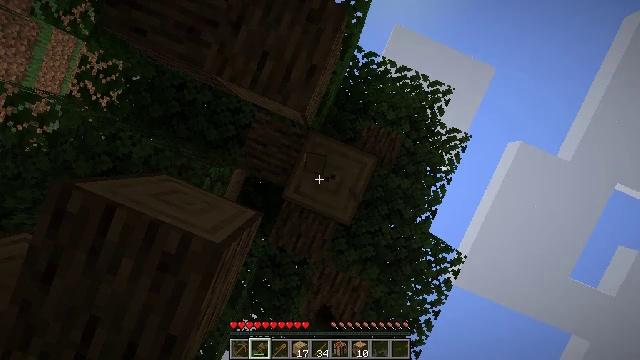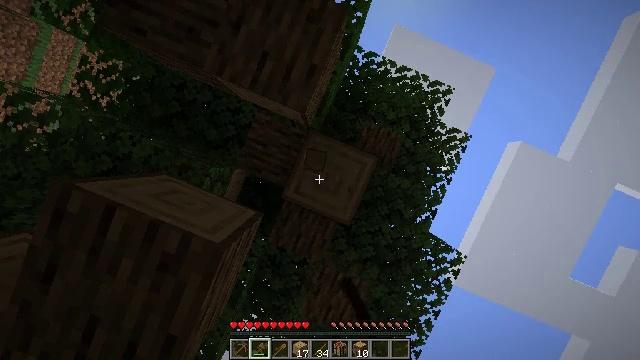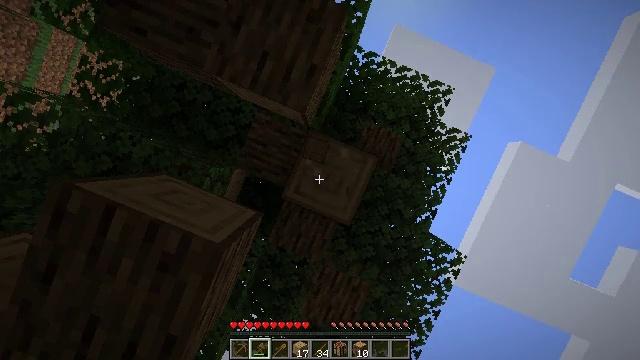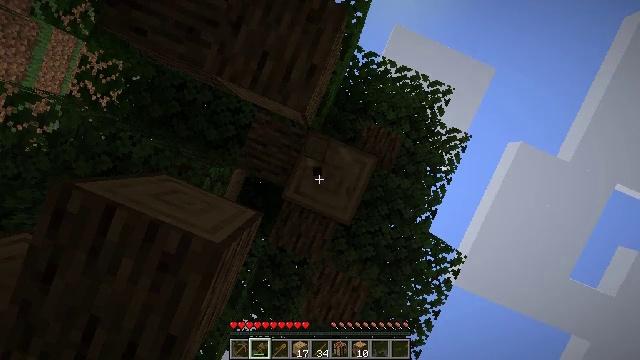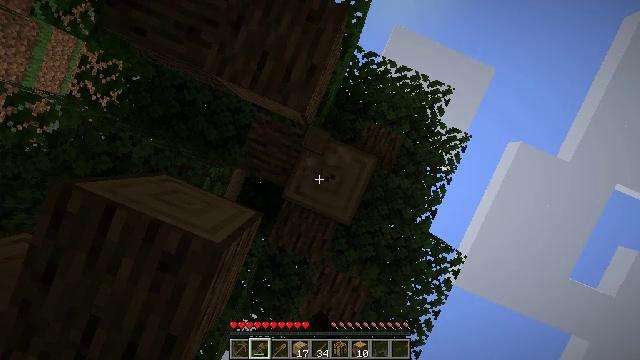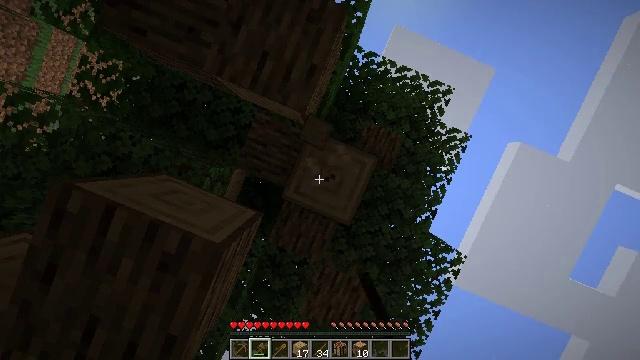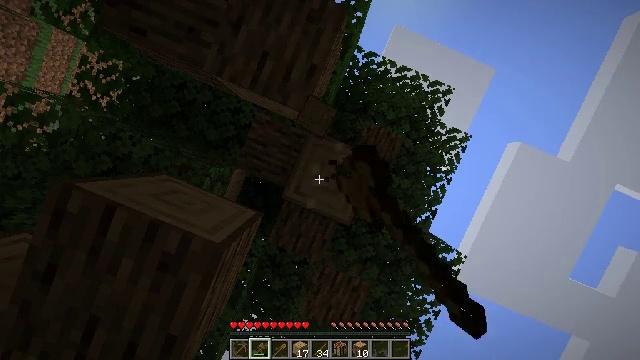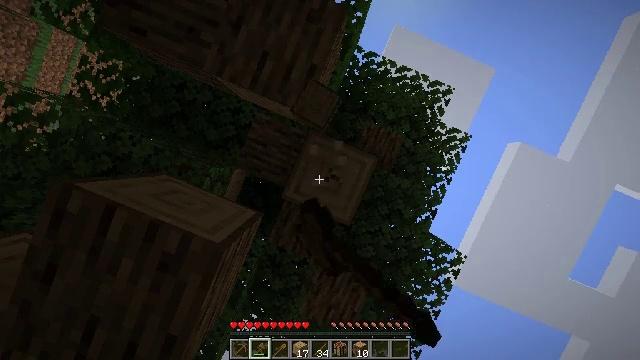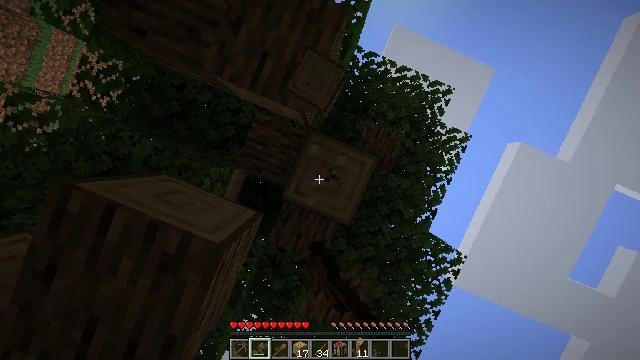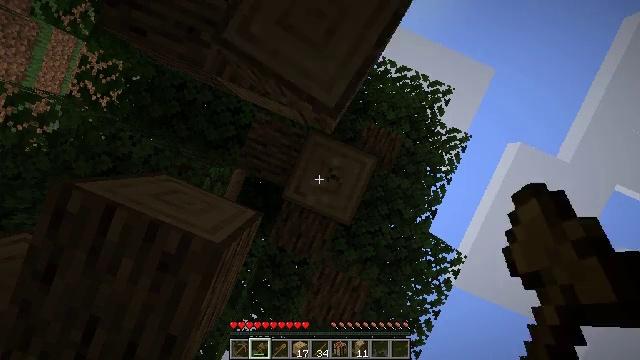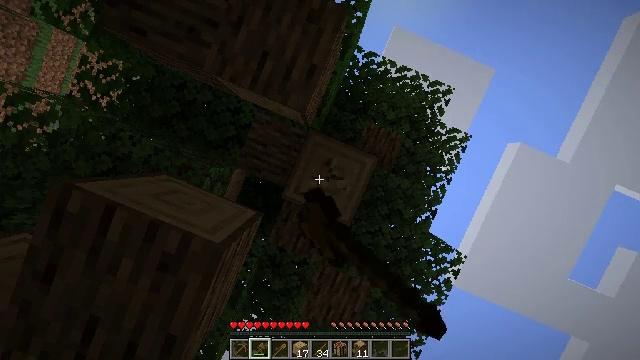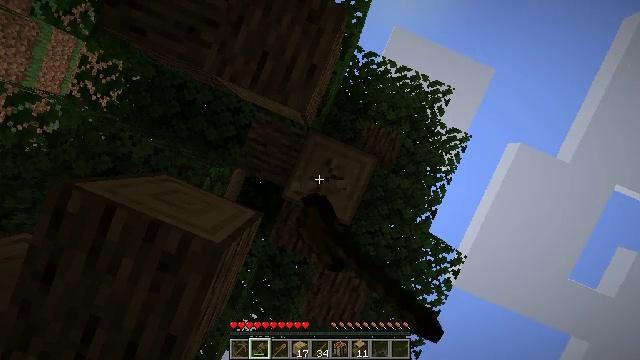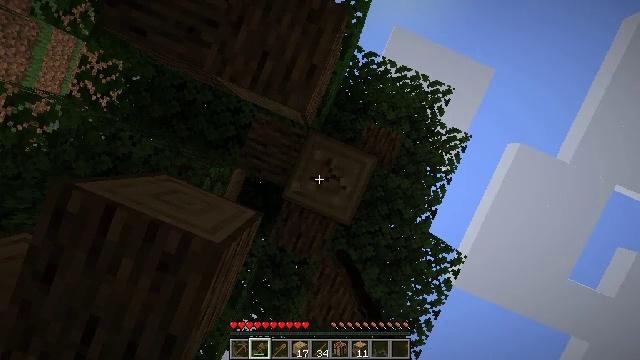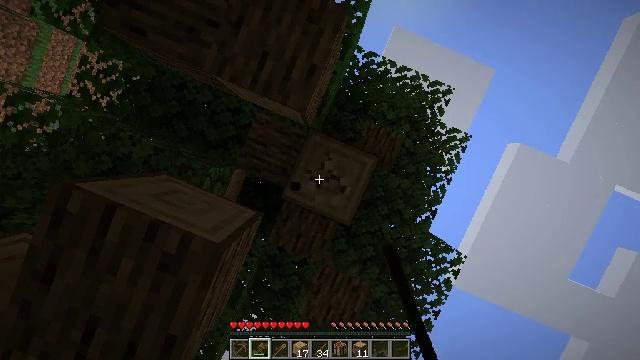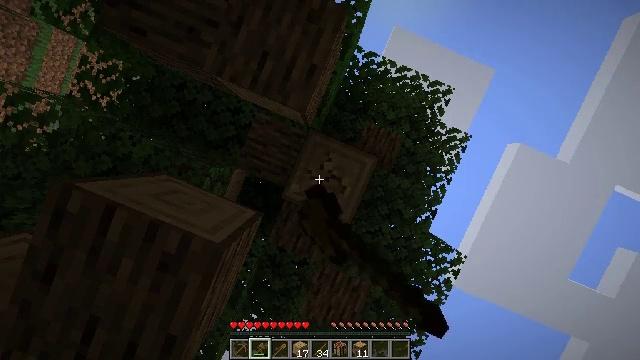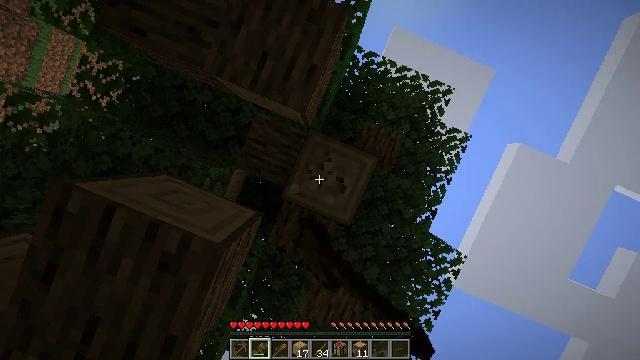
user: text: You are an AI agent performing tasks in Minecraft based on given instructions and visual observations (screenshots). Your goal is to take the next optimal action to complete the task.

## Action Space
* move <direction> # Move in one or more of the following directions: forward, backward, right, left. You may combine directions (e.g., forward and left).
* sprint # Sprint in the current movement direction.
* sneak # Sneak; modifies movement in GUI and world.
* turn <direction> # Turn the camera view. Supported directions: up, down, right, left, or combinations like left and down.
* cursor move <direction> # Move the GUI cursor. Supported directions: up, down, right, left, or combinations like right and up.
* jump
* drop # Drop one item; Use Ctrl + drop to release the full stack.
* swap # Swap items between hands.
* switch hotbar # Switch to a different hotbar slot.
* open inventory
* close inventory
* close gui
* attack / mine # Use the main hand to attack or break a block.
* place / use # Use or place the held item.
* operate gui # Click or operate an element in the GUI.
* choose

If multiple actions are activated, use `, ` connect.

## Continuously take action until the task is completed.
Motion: motion action
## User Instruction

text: Attack the stripped oak log to collect it.
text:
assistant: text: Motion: attack / mine
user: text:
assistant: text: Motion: attack / mine
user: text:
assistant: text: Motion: attack / mine
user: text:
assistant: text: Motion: attack / mine
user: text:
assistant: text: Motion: attack / mine
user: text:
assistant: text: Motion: attack / mine
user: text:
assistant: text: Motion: attack / mine
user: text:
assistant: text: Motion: attack / mine
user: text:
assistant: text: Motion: attack / mine
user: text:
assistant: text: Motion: attack / mine
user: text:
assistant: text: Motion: attack / mine
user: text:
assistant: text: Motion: attack / mine
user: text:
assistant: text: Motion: attack / mine
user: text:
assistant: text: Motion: attack / mine
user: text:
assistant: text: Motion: attack / mine
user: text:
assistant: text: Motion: attack / mine
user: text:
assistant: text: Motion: attack / mine
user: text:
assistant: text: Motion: attack / mine
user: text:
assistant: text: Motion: attack / mine
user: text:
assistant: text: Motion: attack / mine
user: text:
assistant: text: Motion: attack / mine
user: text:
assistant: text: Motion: attack / mine
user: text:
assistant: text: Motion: attack / mine
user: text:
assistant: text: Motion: attack / mine
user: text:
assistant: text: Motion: turn right, attack / mine
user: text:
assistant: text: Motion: turn right and down, attack / mine
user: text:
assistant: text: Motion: turn right, attack / mine
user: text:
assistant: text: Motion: turn right, attack / mine
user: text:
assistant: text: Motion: attack / mine
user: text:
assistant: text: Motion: attack / mine